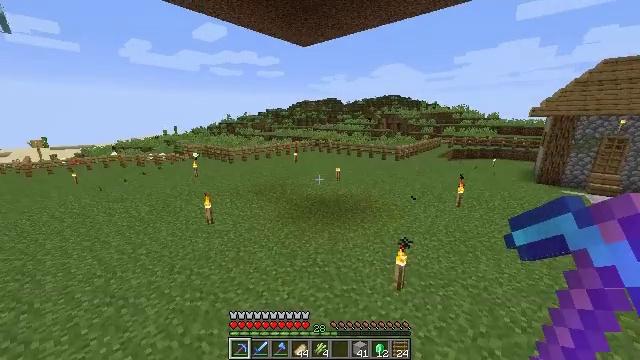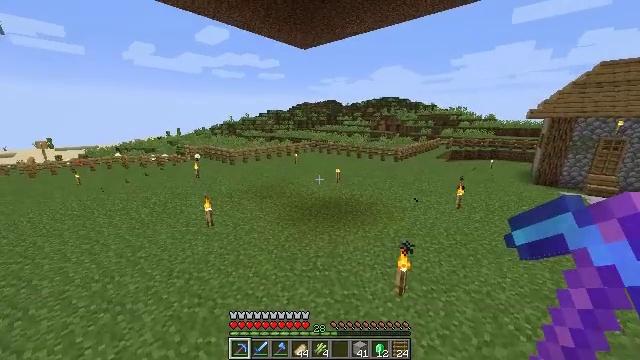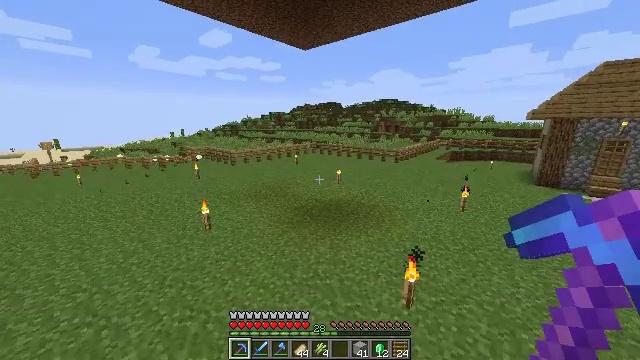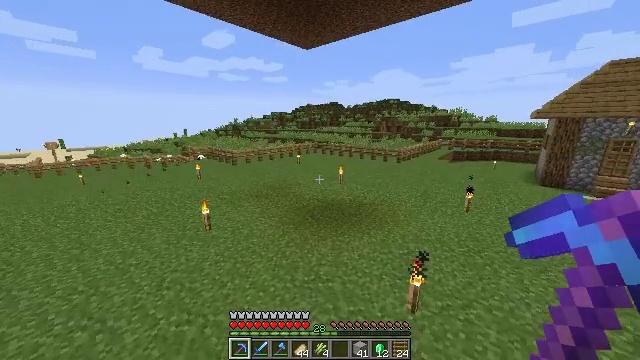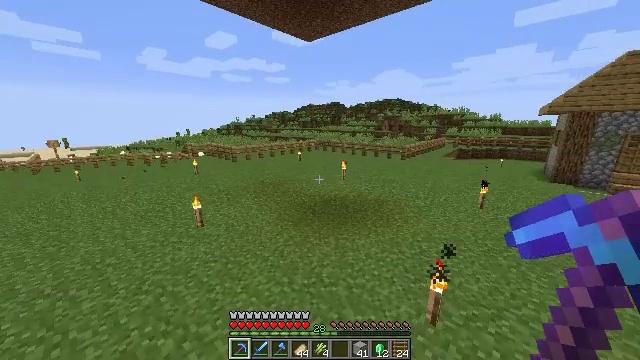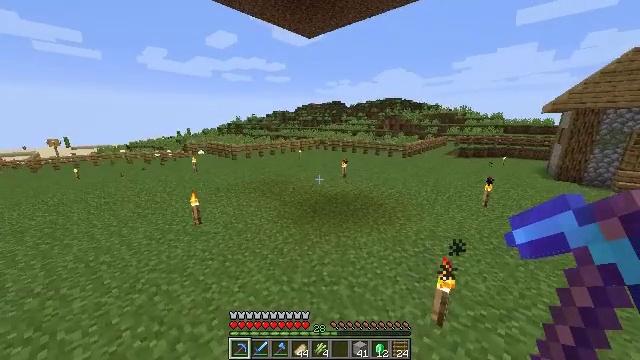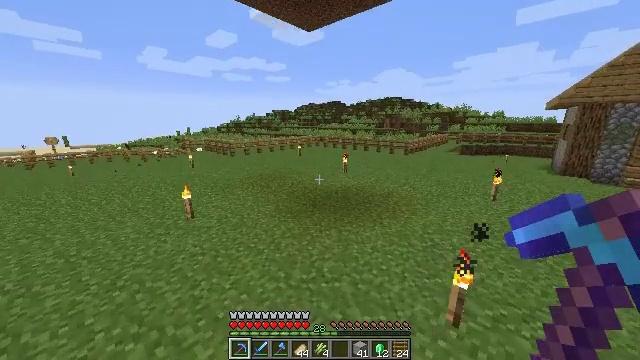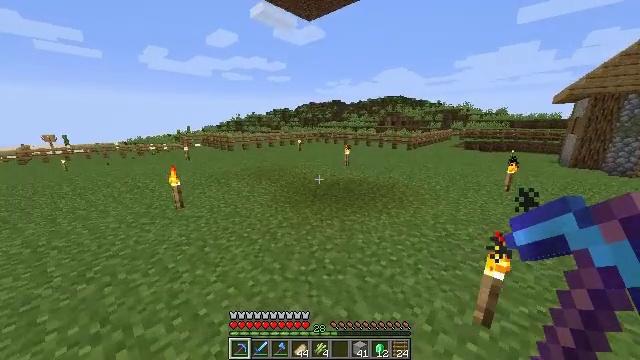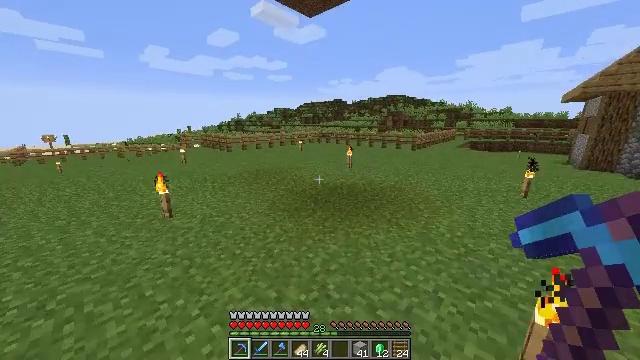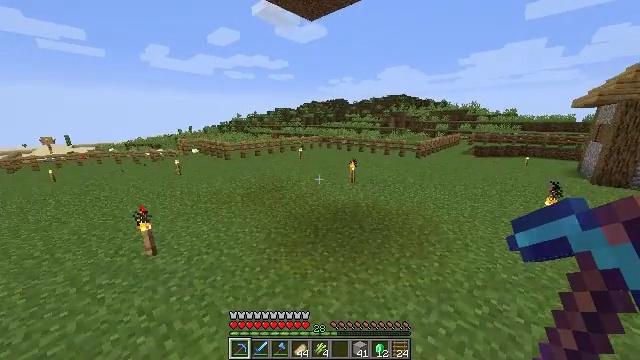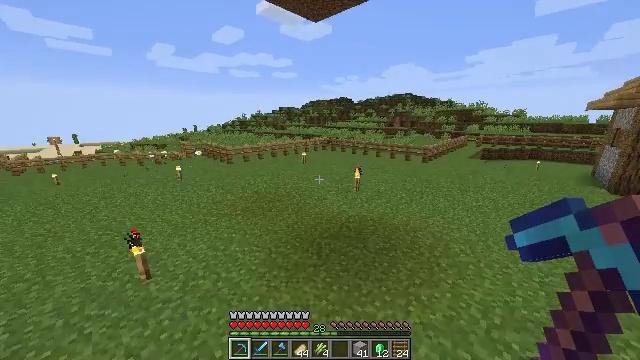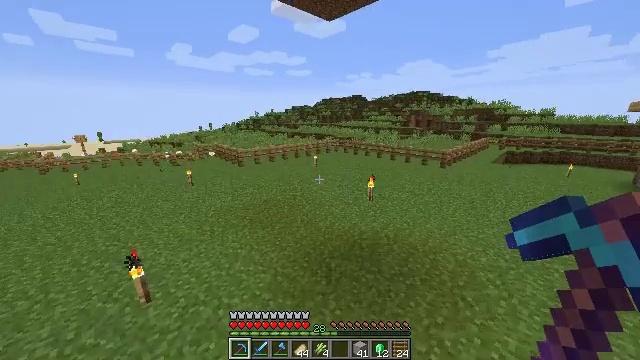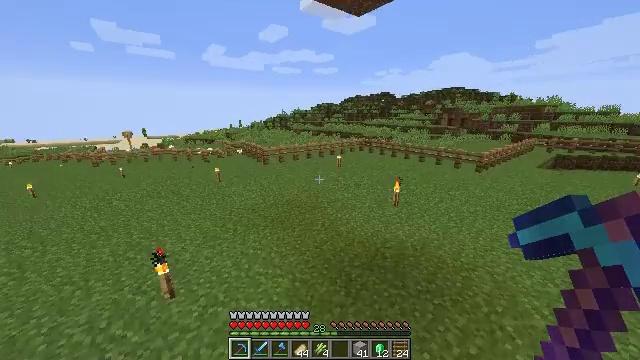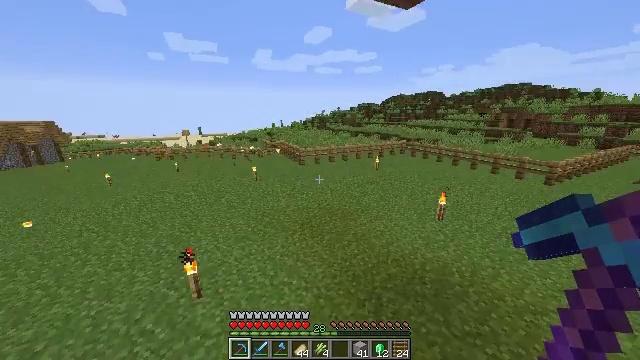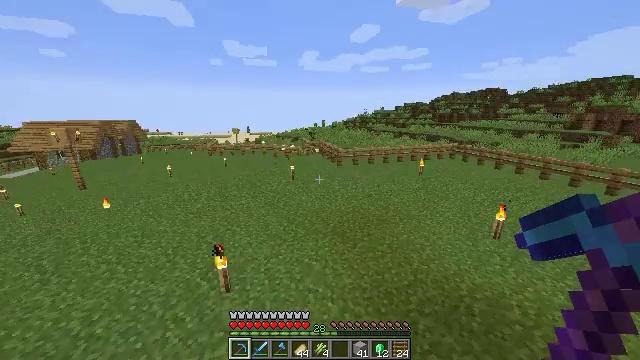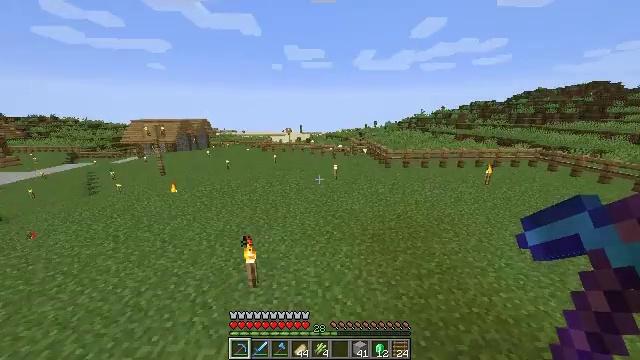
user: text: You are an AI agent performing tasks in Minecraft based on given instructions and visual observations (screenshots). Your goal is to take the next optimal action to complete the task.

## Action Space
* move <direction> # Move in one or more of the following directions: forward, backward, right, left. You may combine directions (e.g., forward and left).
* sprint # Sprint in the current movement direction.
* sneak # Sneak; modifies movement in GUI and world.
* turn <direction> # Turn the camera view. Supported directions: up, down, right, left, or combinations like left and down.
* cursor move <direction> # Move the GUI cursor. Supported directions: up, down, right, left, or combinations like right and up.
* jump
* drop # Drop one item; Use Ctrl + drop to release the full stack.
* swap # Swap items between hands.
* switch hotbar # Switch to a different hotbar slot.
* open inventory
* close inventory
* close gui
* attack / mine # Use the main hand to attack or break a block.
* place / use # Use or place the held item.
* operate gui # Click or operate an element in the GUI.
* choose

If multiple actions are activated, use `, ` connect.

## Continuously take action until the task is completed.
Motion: motion action
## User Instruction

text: Cut down the sugar cane stalks.
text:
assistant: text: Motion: move forward, jump
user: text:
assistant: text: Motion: move forward, jump
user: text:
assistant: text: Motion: move forward, jump
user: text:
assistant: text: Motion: move forward, jump
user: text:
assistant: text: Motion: move forward, jump
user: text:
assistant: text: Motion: move forward, jump
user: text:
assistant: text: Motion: move forward, jump
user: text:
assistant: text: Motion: move forward, sprint, jump
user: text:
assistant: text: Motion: move forward, sprint, jump
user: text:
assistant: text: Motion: move forward, sprint, turn left, jump
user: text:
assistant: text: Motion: move forward, sprint, turn left, jump
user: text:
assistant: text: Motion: move forward, sprint, turn left, jump
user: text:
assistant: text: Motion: move forward, sprint, turn left, jump
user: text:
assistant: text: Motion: move forward, turn left, jump
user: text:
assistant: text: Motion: move forward, turn left, jump
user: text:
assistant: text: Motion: move forward, turn left and up, jump
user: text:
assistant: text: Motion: move forward, turn left and up
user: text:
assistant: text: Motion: move forward, turn left
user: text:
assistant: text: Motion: move forward
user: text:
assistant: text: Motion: move forward
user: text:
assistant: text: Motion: move forward
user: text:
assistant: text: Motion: move forward
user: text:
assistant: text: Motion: move forward
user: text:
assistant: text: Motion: move forward and move right
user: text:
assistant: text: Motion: move forward and move right
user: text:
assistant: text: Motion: move forward and move right, turn left
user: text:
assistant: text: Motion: move forward and move right, turn left
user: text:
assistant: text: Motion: move forward and move right, sprint, turn left and up
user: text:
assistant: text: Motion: move forward and move right, sprint, turn left
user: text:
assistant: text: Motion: move forward and move right, sprint, turn left